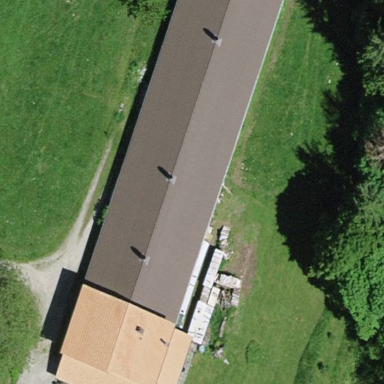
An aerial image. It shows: Brown gabled-roof farm auxiliary building.